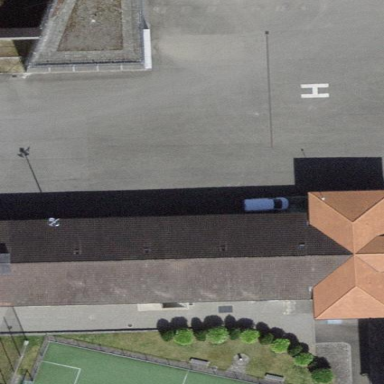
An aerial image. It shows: Office building.